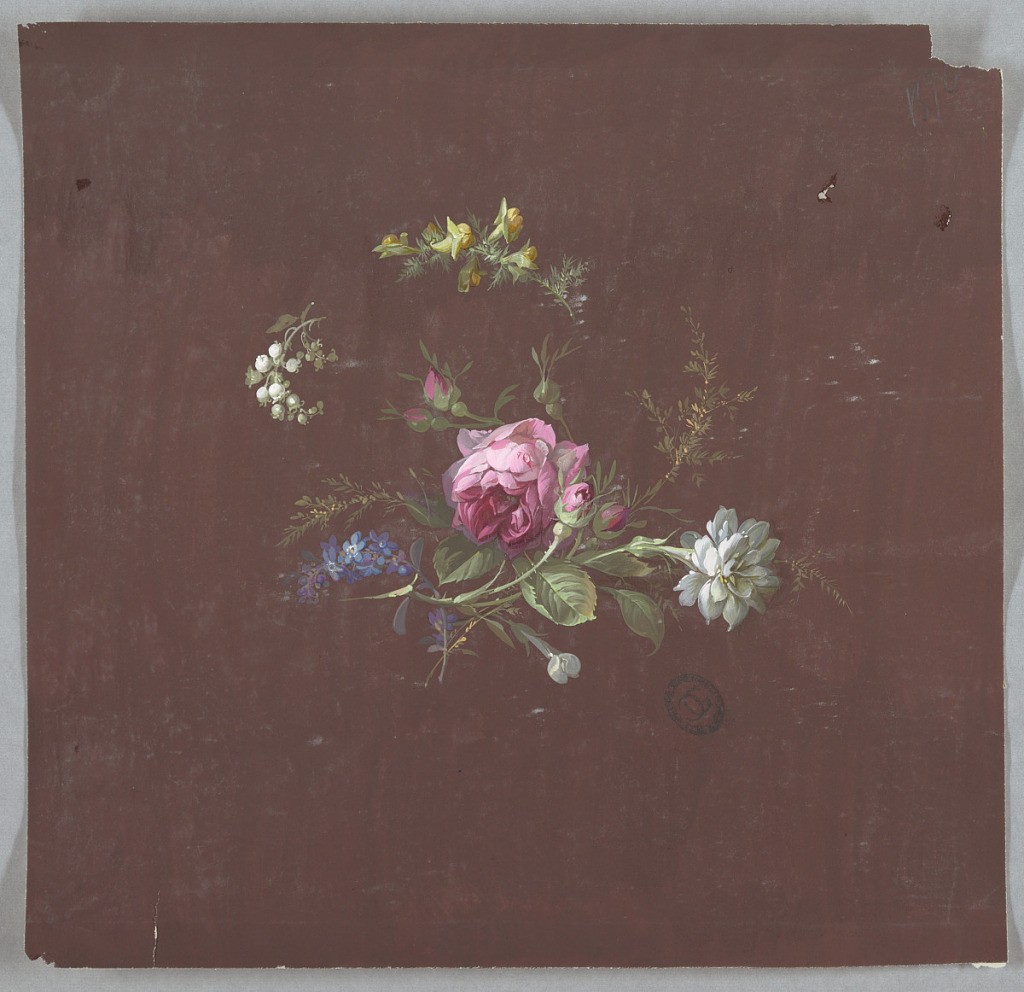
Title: Design for Wallpaper and Textiles: Flowers
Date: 19th century
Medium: Brush and gouache on brown paper
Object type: Drawing
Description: Cluster of flowers and foliage at center of page, on brown ground. Left to right: blue flowers, pink rose with buds, white flower. Above this cluster: two stalks with flowers, right at left, yellow at right.